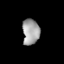
Tissue: lung
Cell type: Epithelial cells
Senescence score: 0.1873
Nuclear area (px): 430
Mean DAPI intensity: 162.188